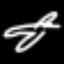
Label: airplane